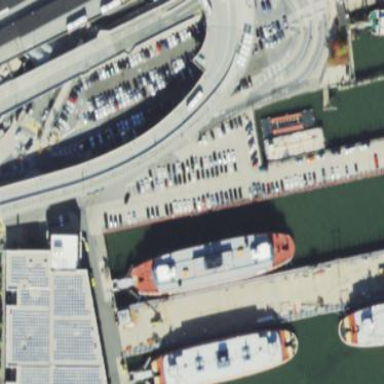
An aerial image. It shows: Parking area with surface for parking. This is park and ride facility for ferries.